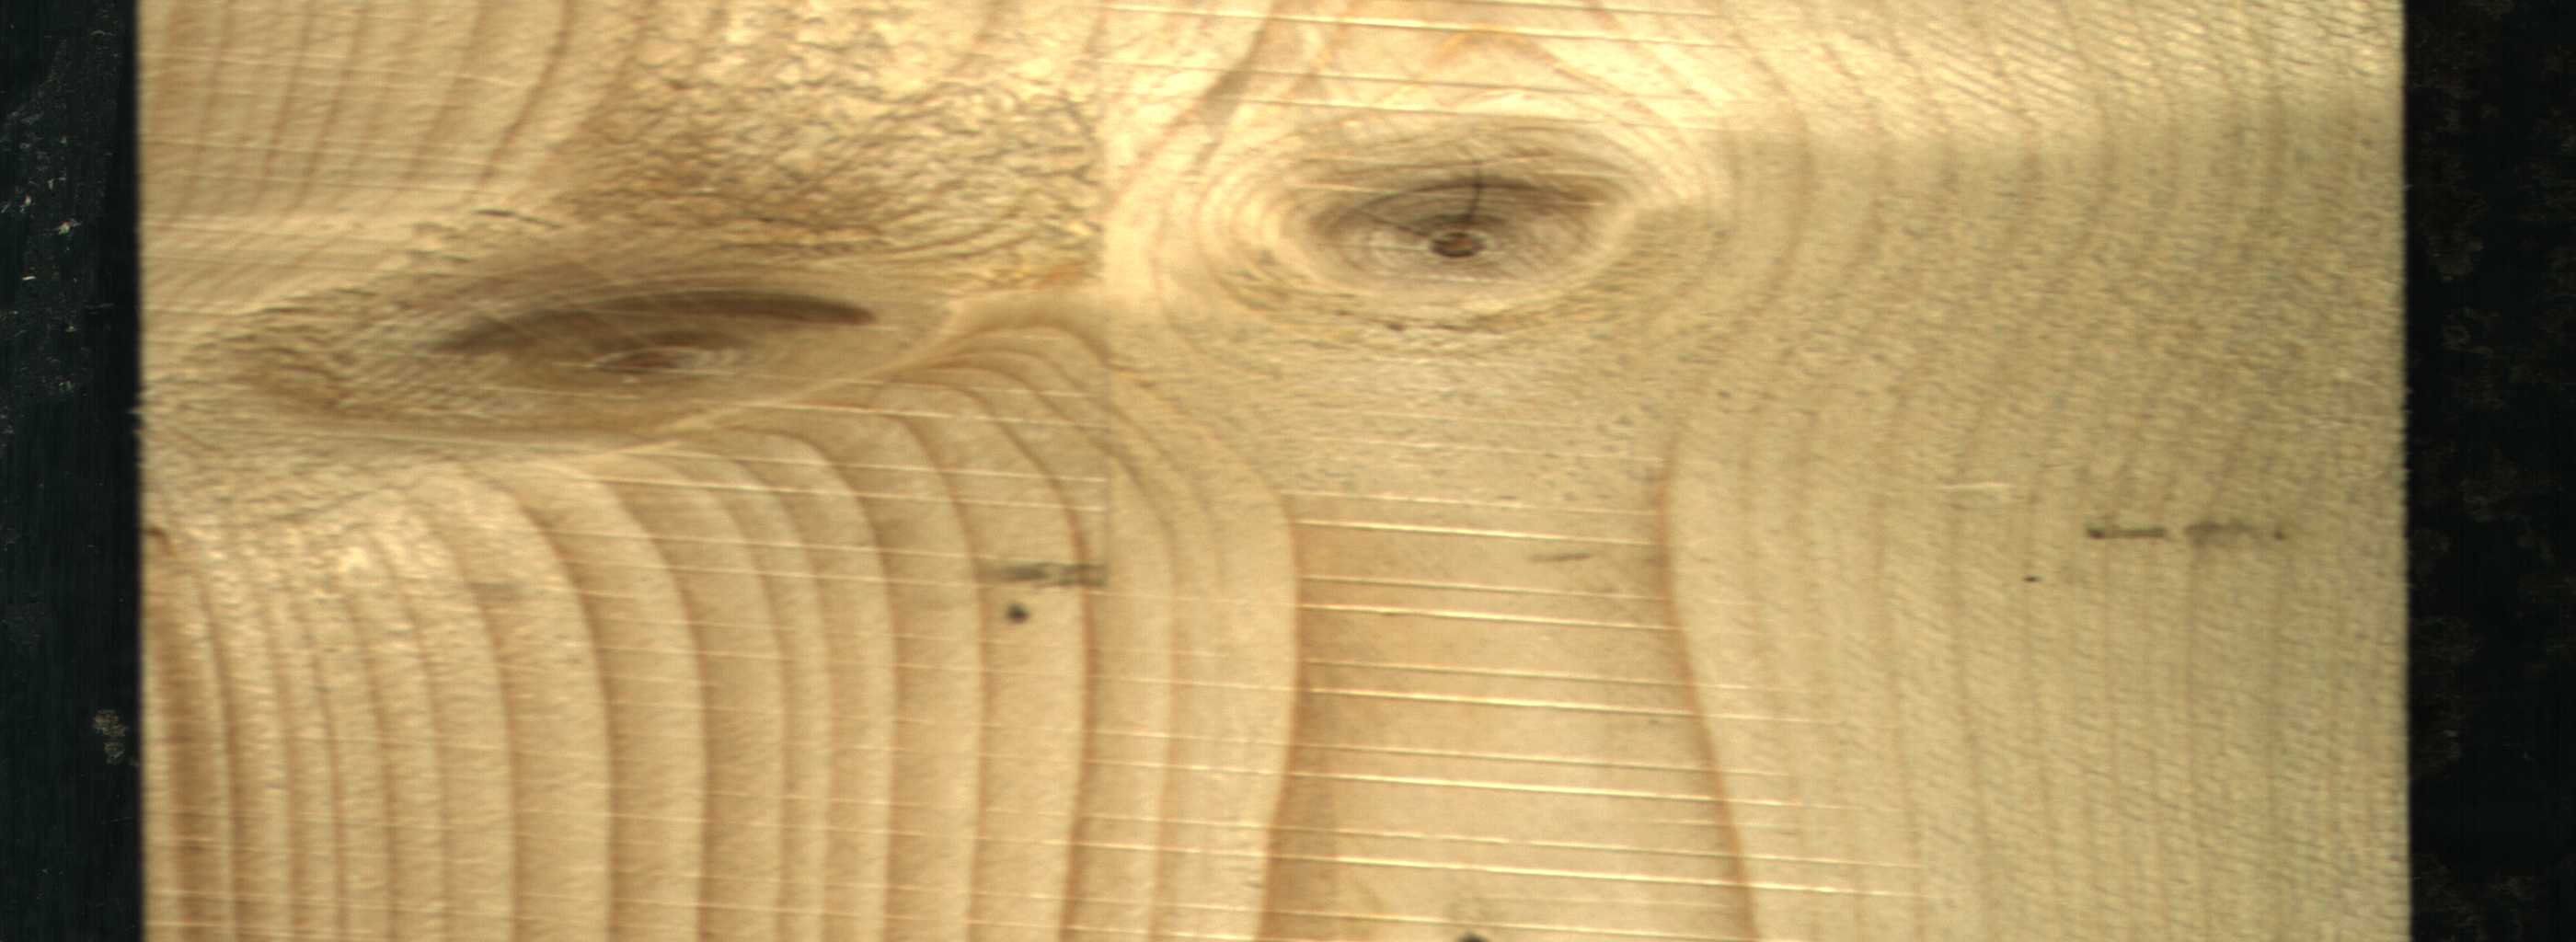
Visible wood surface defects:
knot_with_crack
Live_Knot
Live_Knot